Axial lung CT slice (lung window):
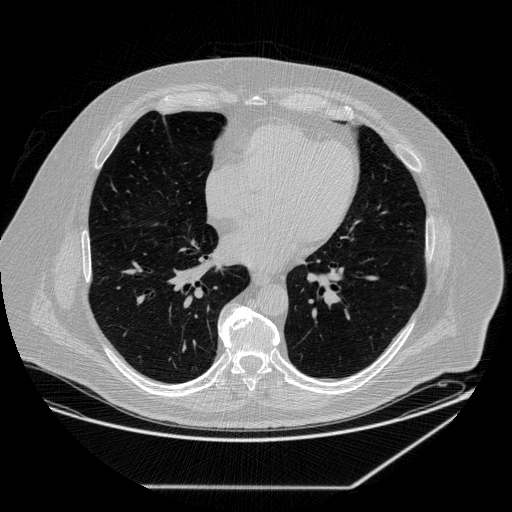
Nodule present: no